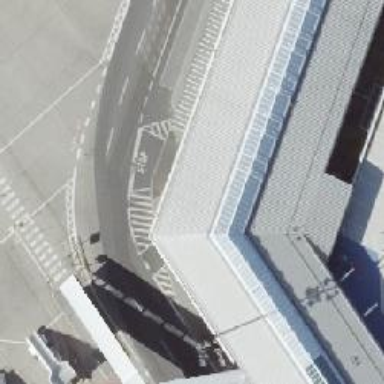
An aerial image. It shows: Airport gate.